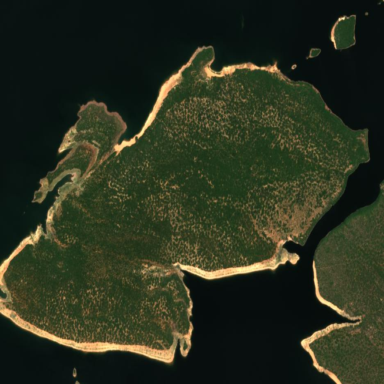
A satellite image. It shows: Island.